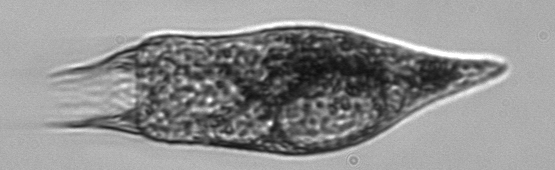
Label: Strombidium_conicum